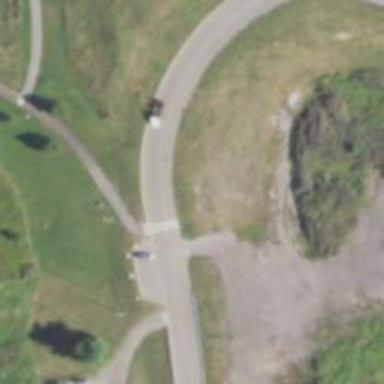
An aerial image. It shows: Footway with asphalt surface and zebra crossing.